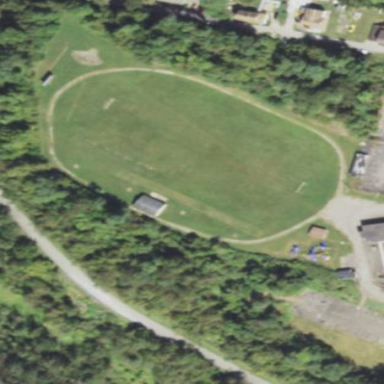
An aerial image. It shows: Pitch for American football.